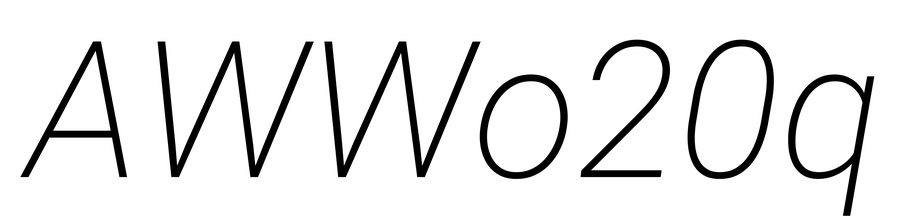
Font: Roboto-Italic_ExtraLight_Italic